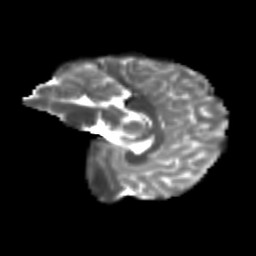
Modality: T2w
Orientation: sagittal
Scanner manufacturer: siemens
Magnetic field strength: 3 T
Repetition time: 9.2 s
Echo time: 0.084 s